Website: lowes
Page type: billing-address
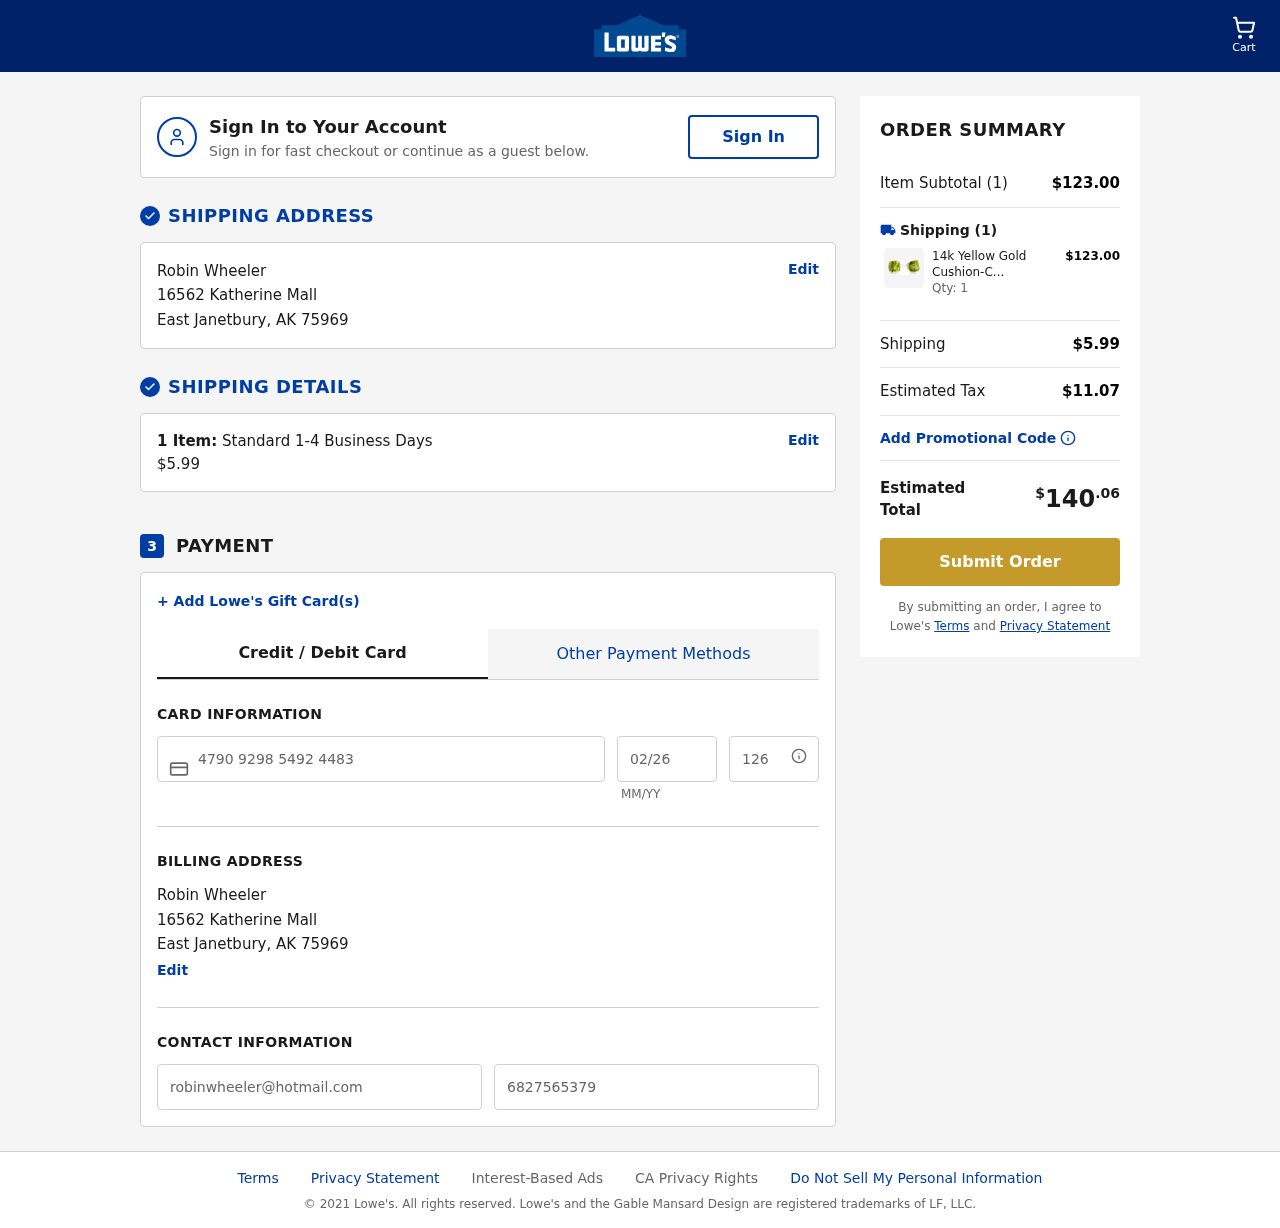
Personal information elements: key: PII_CARD_CVV
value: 126
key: PII_CARD_EXPIRY
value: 02/26
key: PII_CARD_NUMBER
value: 4790 9298 5492 4483
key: PII_CITY
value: East Janetbury
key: PII_EMAIL
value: robinwheeler@hotmail.com
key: PII_FULLNAME
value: Robin Wheeler
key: PII_PHONE
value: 6827565379
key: PII_POSTCODE
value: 75969
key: PII_STATE_ABBR
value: AK
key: PII_STREET
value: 16562 Katherine Mall
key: PII_FULLNAME2
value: Robin Wheeler
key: PII_CITY2
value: East Janetbury
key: PII_STATE_ABBR2
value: AK
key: PII_POSTCODE_FULL
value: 75969
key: PII_POSTCODE_NUMERIC
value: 75969
Product elements: key: PRODUCT1_NAME
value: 14k Yellow Gold Cushion-Cut Checkerboard Peridot Stud Earrings (8mm)
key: PRODUCT1_PRICE
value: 123
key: PRODUCT1_QUANTITY
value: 1
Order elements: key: ORDER_NUM_ITEMS
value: Cart
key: ORDER_NUM_ITEMS
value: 1 Item:
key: ORDER_NUM_ITEMS
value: Item Subtotal (1)
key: ORDER_SHIPPING_COST
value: $5.99
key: ORDER_SUBTOTAL
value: $123.00
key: ORDER_TAX
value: $11.07
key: ORDER_TOTAL
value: $140.06